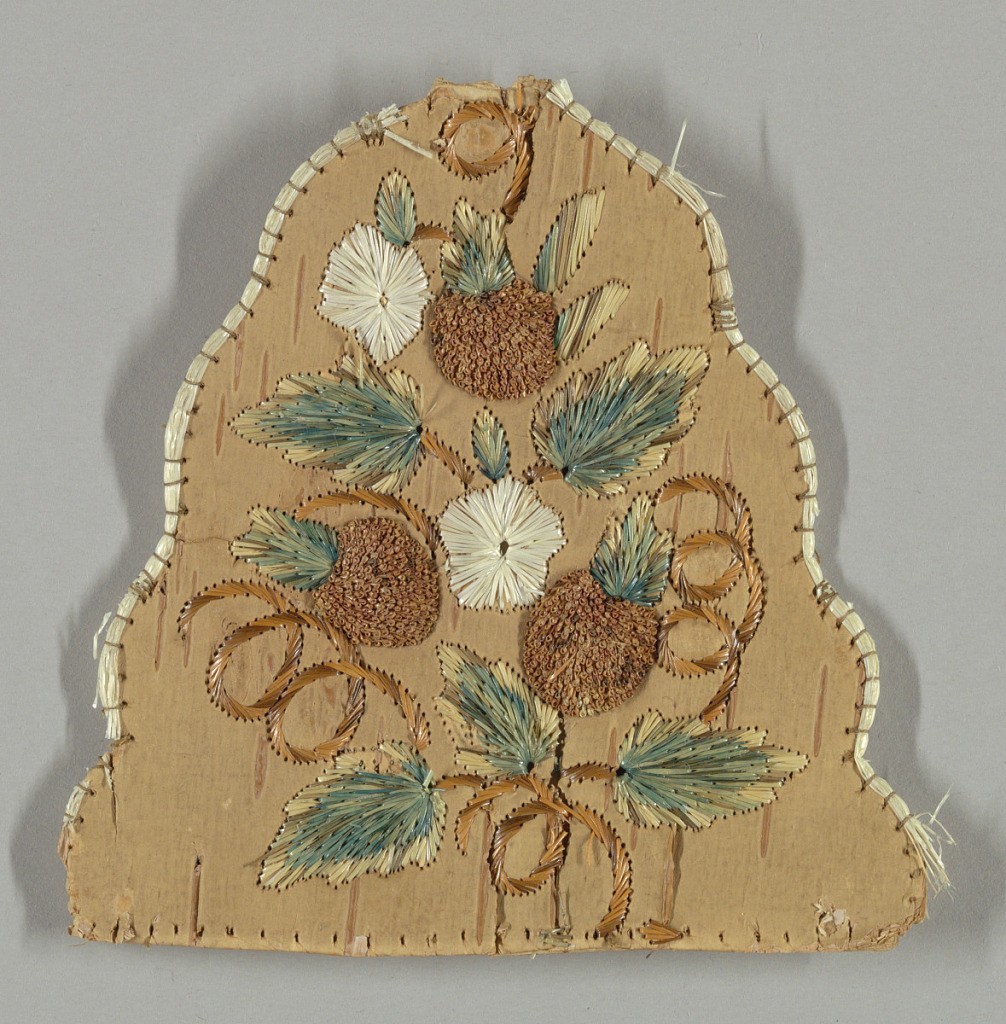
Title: Textile
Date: late 19th century
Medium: birch bark embroidered with dyed porcupine quills
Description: Birch bark embroidered with dyed porcupine quills showing a vine with strawberries and white flowers.